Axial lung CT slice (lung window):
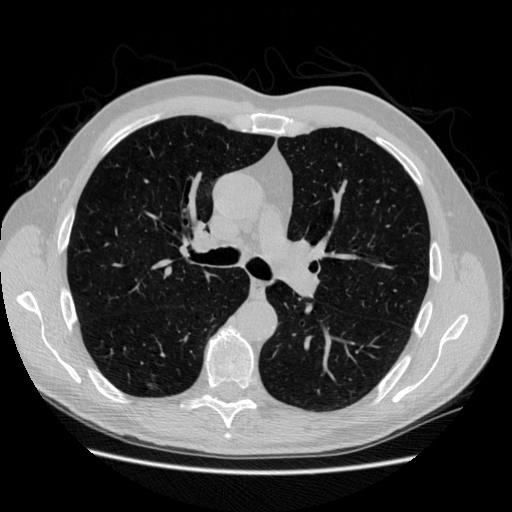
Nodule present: yes
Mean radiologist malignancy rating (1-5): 2.333